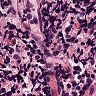
Metastatic tissue present: no